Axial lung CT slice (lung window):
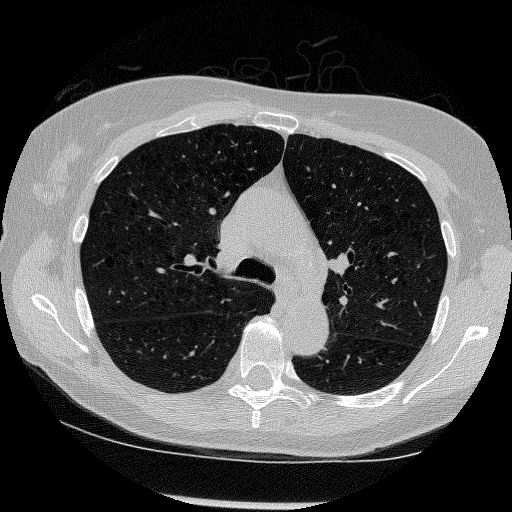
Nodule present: no